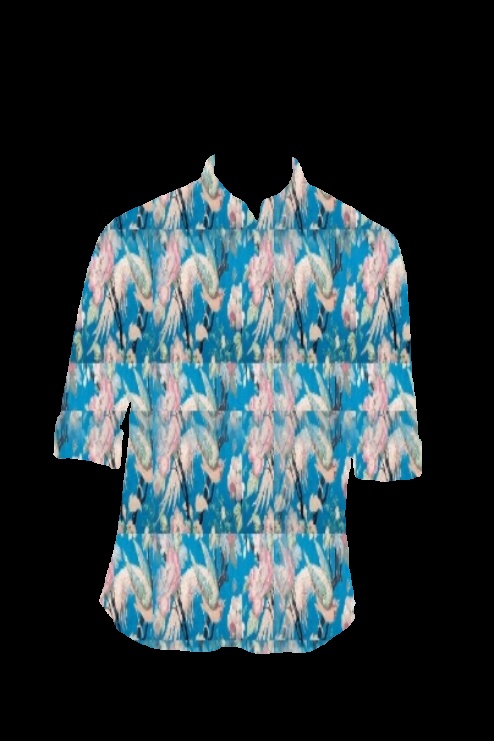
blue multi floral print tee